Interaction volume radius: 5 \u00c5
Interaction volume height: 20 \u00c5
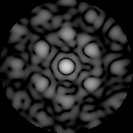
Disorder parameter: 0.4418